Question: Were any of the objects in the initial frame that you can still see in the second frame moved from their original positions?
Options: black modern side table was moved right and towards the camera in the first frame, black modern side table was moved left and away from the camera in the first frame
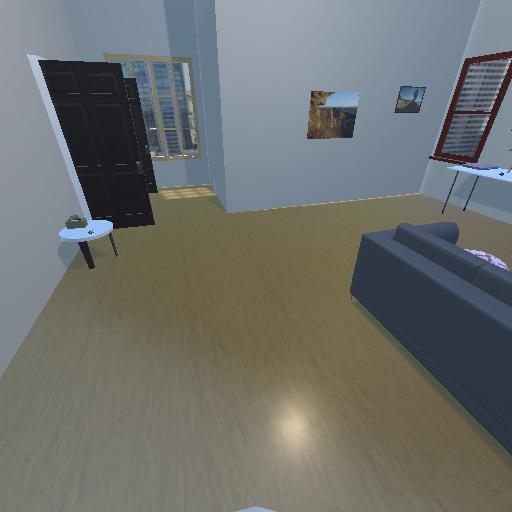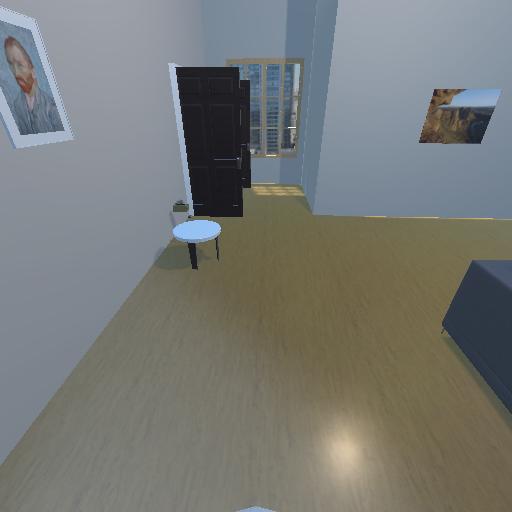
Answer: black modern side table was moved right and towards the camera in the first frame